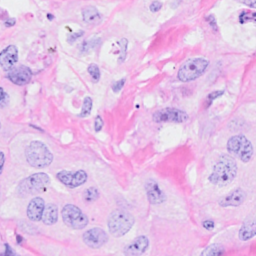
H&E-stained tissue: Breast